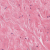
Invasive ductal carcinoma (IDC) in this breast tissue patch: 0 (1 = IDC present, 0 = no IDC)